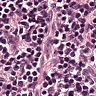
Metastatic tissue present: no